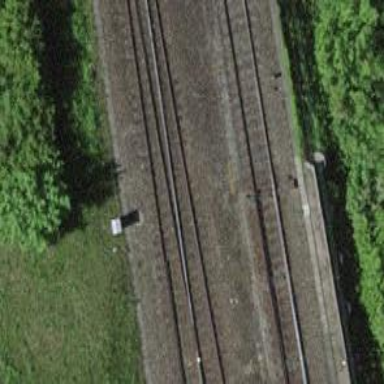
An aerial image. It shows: Railway switch.